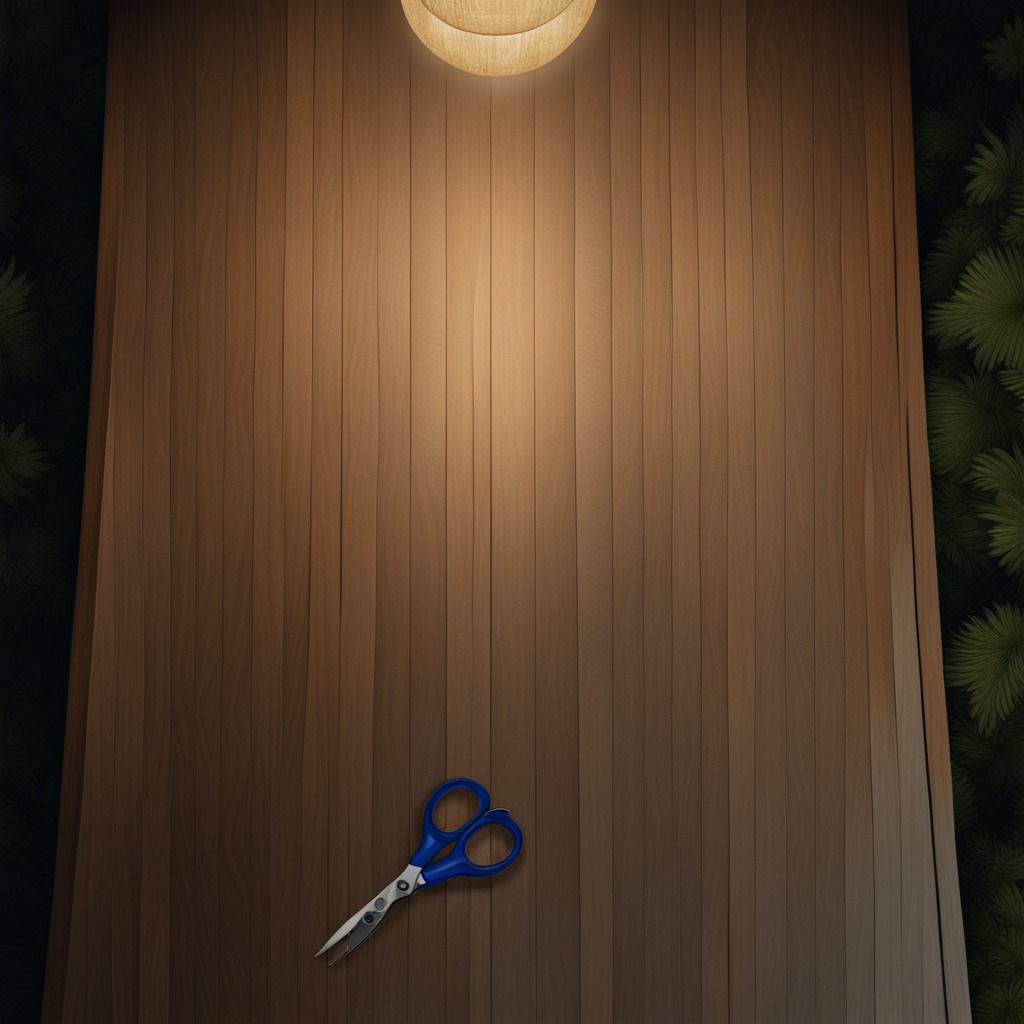
A scissor lies on a wooden table inside a jungle field workshop tent at night with soft shadows worn but